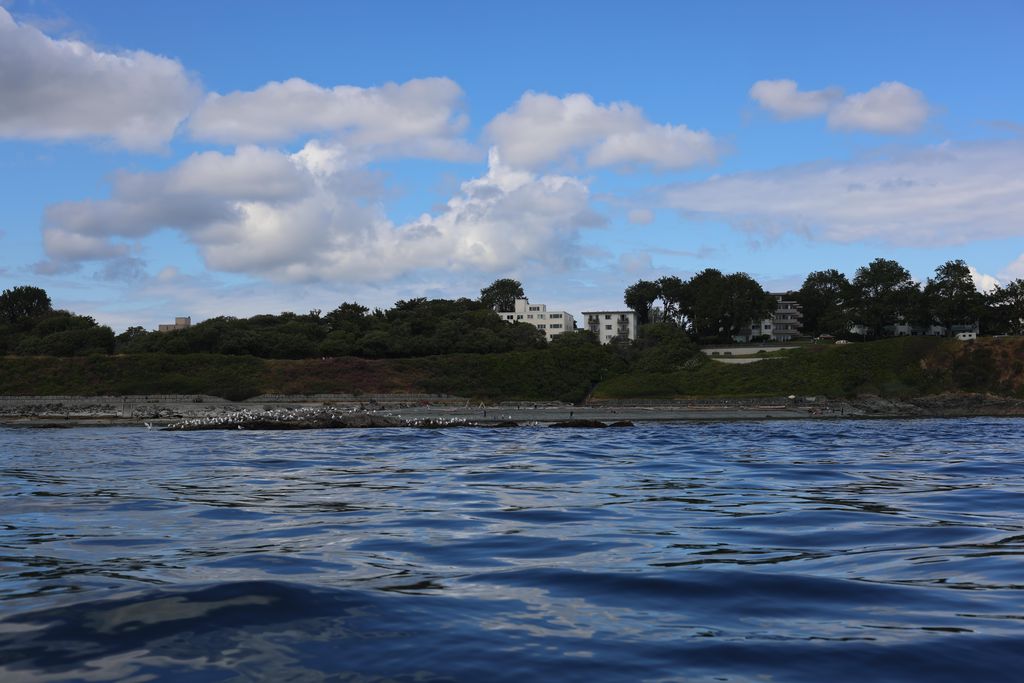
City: victoria